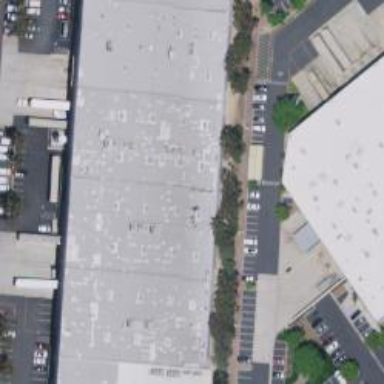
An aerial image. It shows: Industrial building.